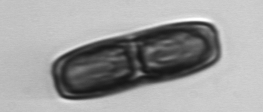
Label: Ephemera